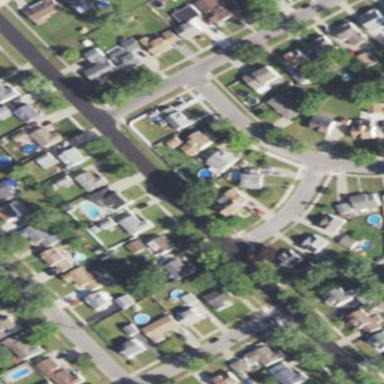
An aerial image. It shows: Single-family residential area.